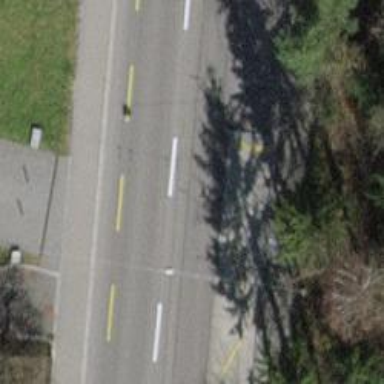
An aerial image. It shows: Bus stop for trolleybuses with designated stop position.